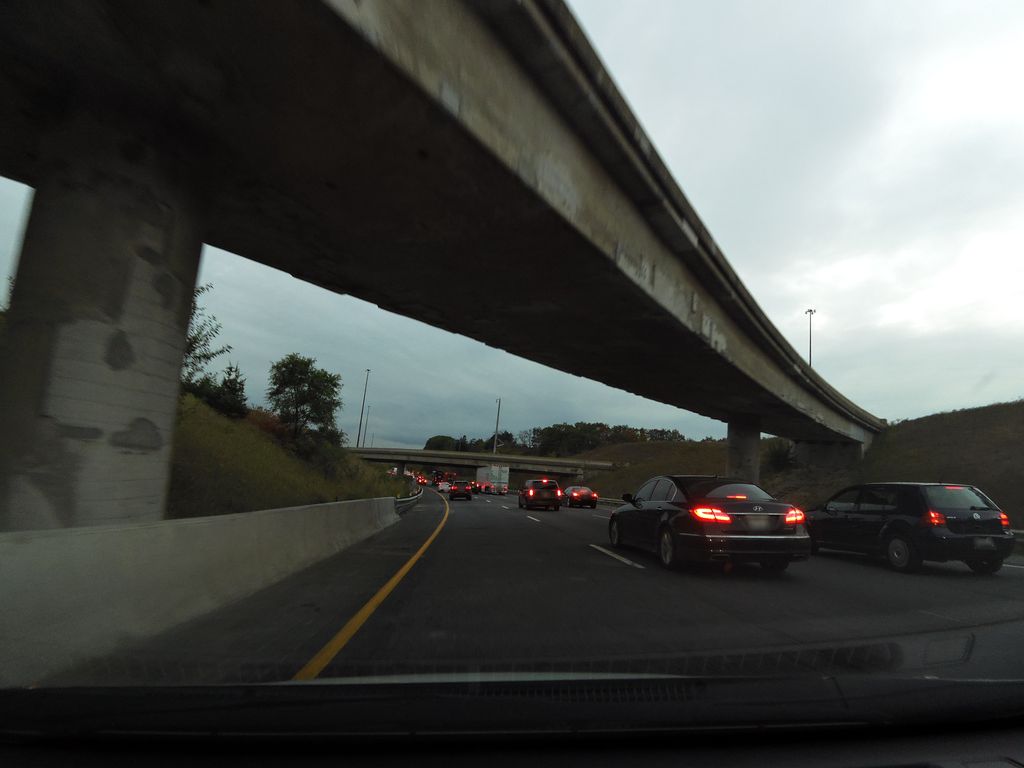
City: hamilton